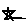
Label: star